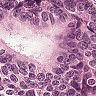
Metastatic tissue present: yes